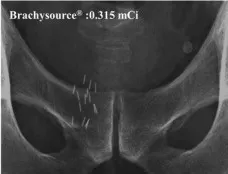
Dose distributions and pelvic X-rays of the seed implantations. The red, green, blue, light blue, and white lines indicate prostate, urethra, rectum, PTV, and tumor based on MRI, respectively. (b) Pelvic X-ray of the 15 seeds (Brachysource ) that were implanted in salvage fLDR brachytherapy.
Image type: radiology (x_ray)